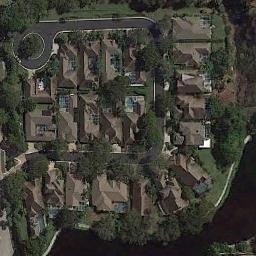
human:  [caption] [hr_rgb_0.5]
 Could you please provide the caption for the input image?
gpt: The houses are many and crowded .

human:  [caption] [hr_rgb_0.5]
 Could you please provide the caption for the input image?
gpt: The dense residential is on the grass next to the water .

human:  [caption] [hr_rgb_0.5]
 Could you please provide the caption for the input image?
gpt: A dense residential area with some trees and lots of medium residences arranged neatly is next to the lake .

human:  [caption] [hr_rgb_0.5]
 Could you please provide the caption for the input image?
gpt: There are many roads and neatly arranged houses and trees and large lawns in densely populated areas .

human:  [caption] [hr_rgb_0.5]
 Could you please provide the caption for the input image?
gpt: There are many brown buildings near the lake on dense residential area .